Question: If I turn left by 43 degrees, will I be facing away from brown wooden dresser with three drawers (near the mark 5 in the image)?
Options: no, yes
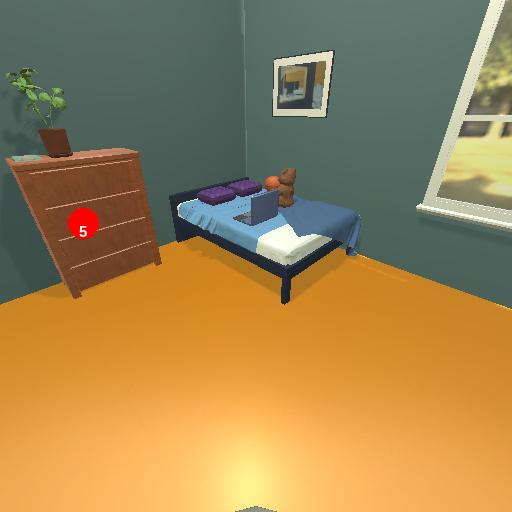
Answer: no